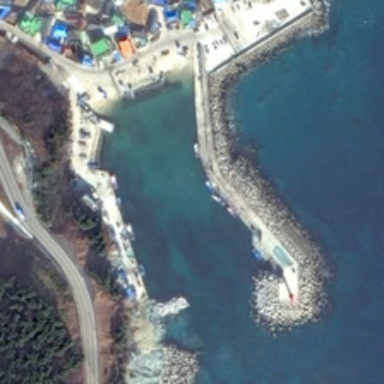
Several boats are in a port near some buildings and green trees .